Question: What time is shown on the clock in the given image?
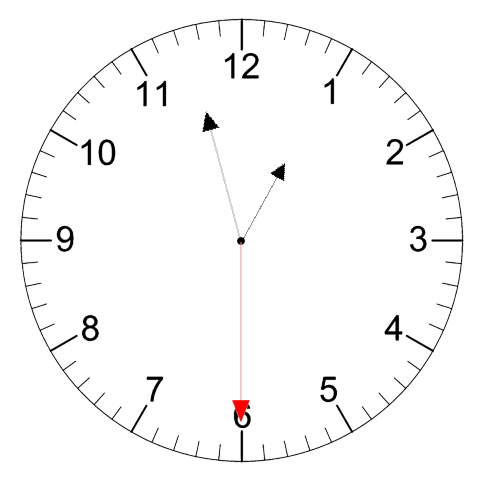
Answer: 12:57:30